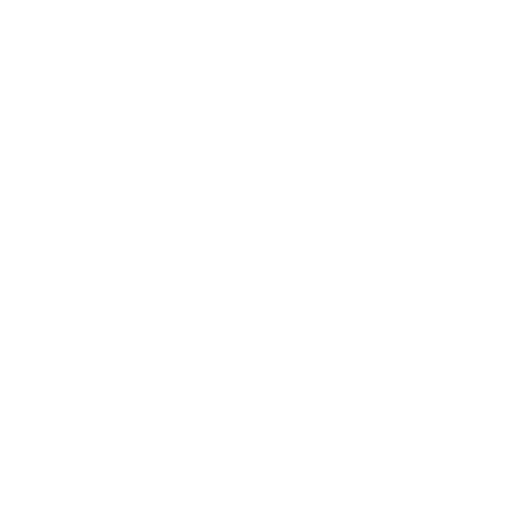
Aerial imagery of bar in Maine named Alden Rock containing only open water